Question: How to merge or join the data which has the same information to one row as image below.

'''
SELECT C.[LocationCode]
,C.[PartNumber]
,C.[WorksOrderNumber]
,CONVERT(DECIMAL(18,0), C.[BatchQuantity]) AS 'MAC_Outstanding'
FROM CUSTOMER_MN C
WHERE C.[LocationCode] = 'P1'
SELECT R.[LocationCode]
,R.[PartNumber]
,R.[WorksOrderNumber]
,CONVERT(DECIMAL(18,0), R.[PlannedQuantity] - R.[ActualQuantity]) AS 'ASY_Outstanding'
FROM CUSTOMER_RH R
WHERE R.[LocationCode] = 'P1'
'''
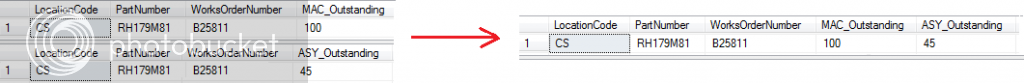
Answer: In order to merge data use 'UNION ALL':
'''
SELECT C.[LocationCode]
,C.[PartNumber]
,C.[WorksOrderNumber]
,CONVERT(DECIMAL(18,0), C.[BatchQuantity]) AS 'MAC_Outstanding'
FROM CUSTOMER_MN C
WHERE C.[LocationCode] = 'P1'
UNION ALL
SELECT R.[LocationCode]
,R.[PartNumber]
,R.[WorksOrderNumber]
,CONVERT(DECIMAL(18,0), R.[PlannedQuantity] - R.[ActualQuantity]) AS 'ASY_Outstanding'
FROM CUSTOMER_RH R
WHERE R.[LocationCode] = 'P1'
'''
In order to merge data use following query:
'''
Select *
From (
SELECT C.[LocationCode]
,C.[PartNumber]
,C.[WorksOrderNumber]
,CONVERT(DECIMAL(18,0), C.[BatchQuantity]) AS 'MAC_Outstanding'
FROM CUSTOMER_MN C
WHERE C.[LocationCode] = 'P1')z1
Left Join (
SELECT R.[LocationCode]
,R.[PartNumber]
,R.[WorksOrderNumber]
,CONVERT(DECIMAL(18,0), R.[PlannedQuantity] - R.[ActualQuantity]) AS 'ASY_Outstanding'
FROM CUSTOMER_RH R
WHERE R.[LocationCode] = 'P1'
)z2 On Z1.LocationCode = Z2.LocationCode, Z1.PartNumber = Z2.PartNumber and Z1.WorkOrderNumber = z2.WorkOrderNumber
'''